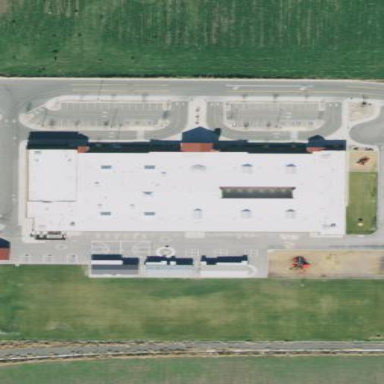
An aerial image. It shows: School building.